Interaction volume radius: 5 \u00c5
Interaction volume height: 30 \u00c5
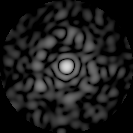
Disorder parameter: 0.8265